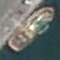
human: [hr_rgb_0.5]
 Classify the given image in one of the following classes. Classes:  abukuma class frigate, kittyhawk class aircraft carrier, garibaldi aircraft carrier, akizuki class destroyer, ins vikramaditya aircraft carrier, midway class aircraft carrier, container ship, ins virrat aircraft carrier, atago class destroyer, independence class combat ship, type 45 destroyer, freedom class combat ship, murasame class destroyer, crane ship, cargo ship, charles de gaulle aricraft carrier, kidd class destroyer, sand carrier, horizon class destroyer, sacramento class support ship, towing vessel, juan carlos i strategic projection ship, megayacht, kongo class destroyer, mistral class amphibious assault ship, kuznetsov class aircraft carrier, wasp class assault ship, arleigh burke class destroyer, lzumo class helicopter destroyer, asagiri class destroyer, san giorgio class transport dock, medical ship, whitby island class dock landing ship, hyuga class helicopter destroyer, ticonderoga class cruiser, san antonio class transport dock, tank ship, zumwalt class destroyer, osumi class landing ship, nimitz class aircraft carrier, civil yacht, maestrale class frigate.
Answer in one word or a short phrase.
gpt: Towing vessel